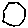
Label: hexagon